Interaction volume radius: 10 \u00c5
Interaction volume height: 10 \u00c5
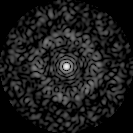
Disorder parameter: 0.8822